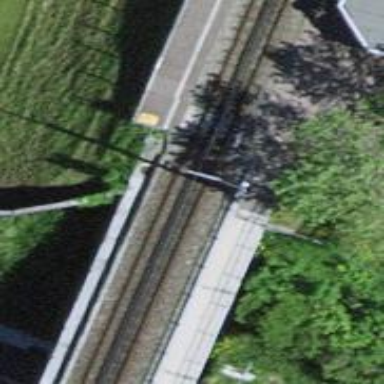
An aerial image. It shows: Railway bridge with electrified contact line. There is one track on the bridge.